Interaction volume radius: 10 \u00c5
Interaction volume height: 30 \u00c5
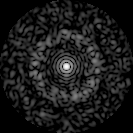
Disorder parameter: 0.8354